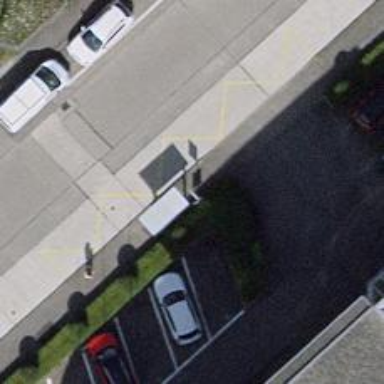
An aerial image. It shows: Sidewalk made of asphalt leading to platform for public transport.